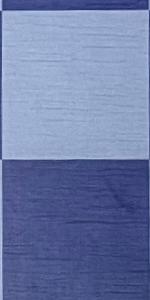
Label: Empty